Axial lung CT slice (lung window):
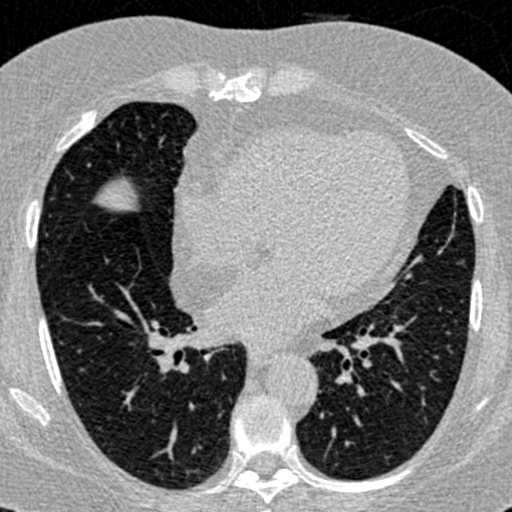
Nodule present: no